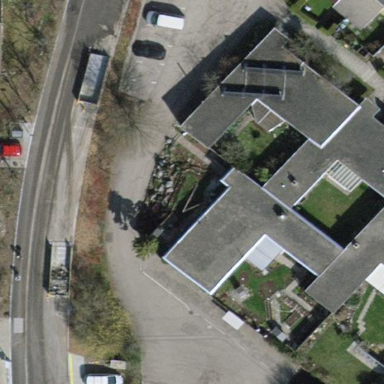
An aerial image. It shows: Flat-roofed terrace building.